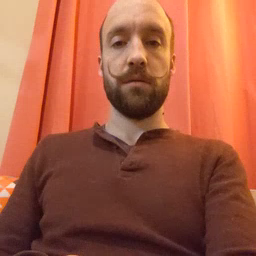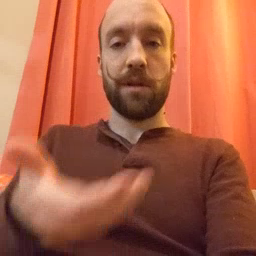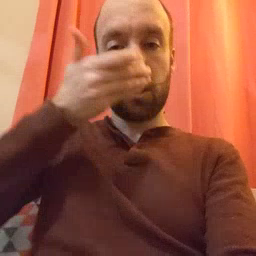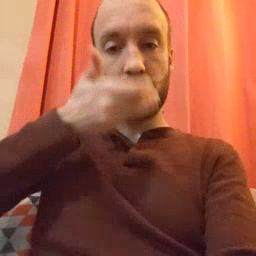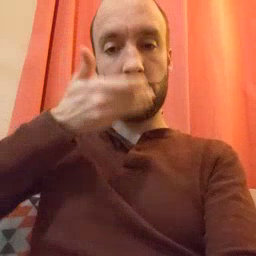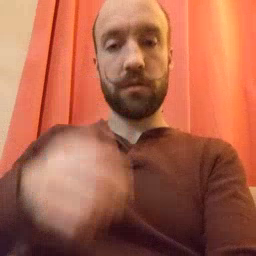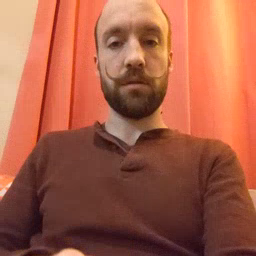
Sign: cereal